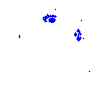
Particle: electron